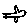
Label: bird